Question: I am facing problem while putting 'Spinner' in layout. My acctual requirement is to place 'Spinner' once, at the top of layout.
This output I am getting:

I have Relative layout
'''
<Spinner
android:id="@+id/spinner1"
android:layout_width="fill_parent"
android:layout_height="wrap_content"
android:entries="@array/string_array"
android:prompt="@string/spinner_msg"
/>
<TextView xmlns:android="http://schemas.android.com/apk/res/android"
android:id="@+id/notesTextView"
android:layout_width="fill_parent"
android:layout_height="wrap_content"
android:textColor="@android:color/white"
android:minHeight="?android:attr/listPreferredItemHeight"
android:gravity="center_vertical"
android:textAppearance="?android:attr/textAppearanceMedium"
</TextView>'
'''
'MyActivity' class is extended by 'ListActivity' here's 'onCreate' method
'''
protected void onCreate(Bundle savedInstanceState) {
super.onCreate(savedInstanceState);
listView=getListView();
listView.setOnItemClickListener(listener);
spinner1=(Spinner)findViewById(R.id.spinner1);
getDetailsCursor();
String[] from = new String[] {"db_column"};
int[] to = new int[] { R.id.notesTextView};
curAdapter=new SimpleCursorAdapter(MyActivity.this, R.layout.mylist, null, from, to);
setListAdapter(curAdapter);
registerForContextMenu(listView);
}'
'''
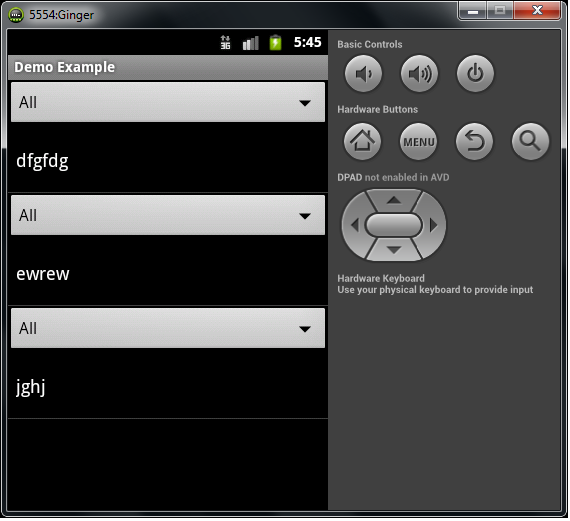
Answer: Here is the code in which spinner inflates on the top of listview :
'''
listView= (ListView) findViewById(R.id.list);
LayoutInflater inflater = LayoutInflater.from(this);
View mTop = inflater.inflate(R.layout.spin, null);
authorityView.addHeaderView(mTop);
'''
R.layout.spin is that layout which contains only spinner.
And inside the List you have to inflate textView only. as you are doing in mylist.xml ,
just remove spinner from it and made seprate xml for spinner.
so spinner is once, at the top of layout (ListView).